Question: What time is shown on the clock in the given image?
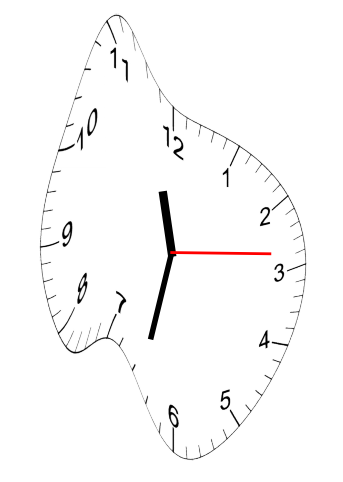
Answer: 11:32:14